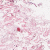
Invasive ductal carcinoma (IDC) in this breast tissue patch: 0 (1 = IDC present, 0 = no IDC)